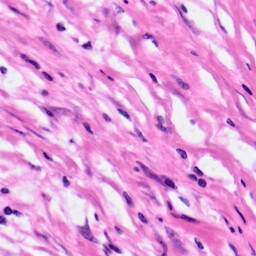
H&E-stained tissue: Pancreatic